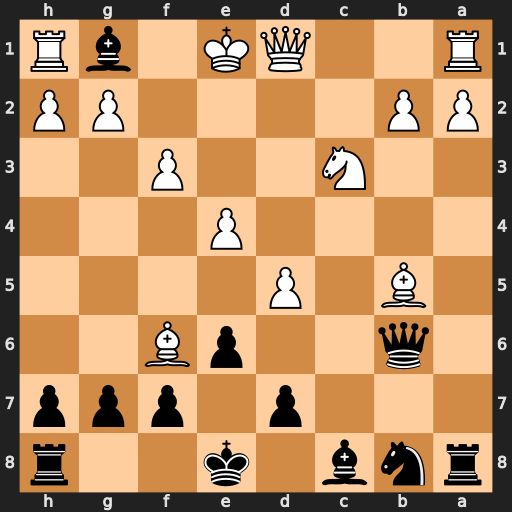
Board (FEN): rnb1k2r/3p1ppp/1q2pB2/1B1P4/4P3/2N2P2/PP4PP/R2QK1bR
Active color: b
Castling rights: KQkq
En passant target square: -
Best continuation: Qf2#